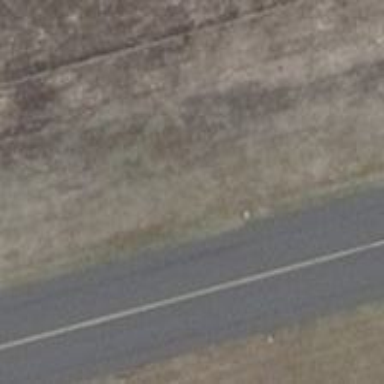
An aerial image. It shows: Taxiway edge marked with aviation lights.